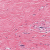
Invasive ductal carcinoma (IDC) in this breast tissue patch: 0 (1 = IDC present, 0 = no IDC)